Question: I am trying to show events in timeline view using below code:
'''
<div class="panel-body">
<ul class="timeline">
<li>
<div class="timeline-panel">
<div class="timeline-heading">
<h4 class="timeline-title">Timeline Event</h4>
<p>
<small class="text-muted"><i class="fa fa-time"></i> 11 hours ago via Twitter</small>
</p>
</div>
<div class="timeline-body">
<p>Lorem ipsum dolor sit amet, consectetur adipiscing elit. Proin vel justo eu mi scelerisque vulputate. Aliquam in metus eu lectus aliquet egestas.</p>
</div>
</div>
</li>
<li class="timeline-inverted">
<div class="timeline-panel">
<div class="timeline-heading">
<h4 class="timeline-title">Timeline Event</h4>
</div>
<div class="timeline-body">
<p>Lorem ipsum dolor sit amet, consectetur adipiscing elit. Proin vel justo eu mi scelerisque vulputate. Aliquam in metus eu lectus aliquet egestas.</p>
<p>Lorem ipsum dolor sit amet, consectetur adipiscing elit. Proin vel justo eu mi scelerisque vulputate. Aliquam in metus eu lectus aliquet egestas.</p>
</div>
</div>
</li>
<li>
<div class="timeline-panel">
<div class="timeline-heading">
<h4 class="timeline-title">Timeline Event</h4>
</div>
<div class="timeline-body">
<p>Lorem ipsum dolor sit amet, consectetur adipiscing elit. Proin vel justo eu mi scelerisque vulputate. Aliquam in metus eu lectus aliquet egestas.</p>
</div>
</div>
</li>
</ul>
</div>
'''
CSS is updated in fiddle.
I am trying to add background to popup; the background color is currently white. I tried to add background-color property, but for arrow background is not reflecting.
I tried to add background-color to this CSS:
'''
.timeline > li > .timeline-panel {
background-color: #008000;
border: 1px solid #D4D4D4;
border-radius: 2px;
box-shadow: 0 1px 6px rgba(0, 0, 0, 0.176);
float: left;
padding: 20px;
position: relative;
width: 36%;
}
'''

Could anyone throw light here? Thank you!
<URL>
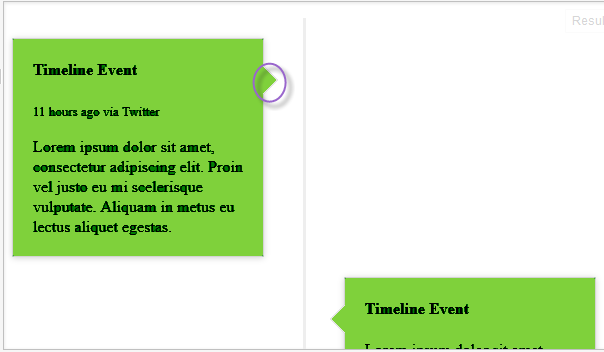
Answer: <URL>
'''
.timeline-panel {
background-color:red!important;
}
.timeline > li > .timeline-panel:after {
border-left:14px solid red!important;
border-right: 0 solid red!important;
}
.timeline > li.timeline-inverted > .timeline-panel:after {
border-left:14px solid #fff!important;
border-right-width: 14px!important;
border-left-width: 0!important;
}
'''
'!important'